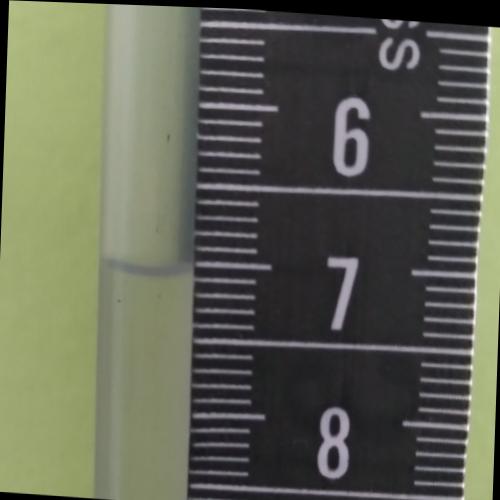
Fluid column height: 7.0 cm